Interaction volume radius: 10 \u00c5
Interaction volume height: 15 \u00c5
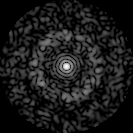
Disorder parameter: 0.8507